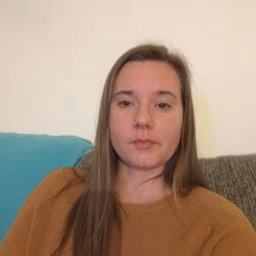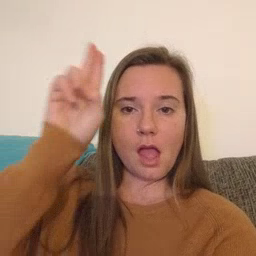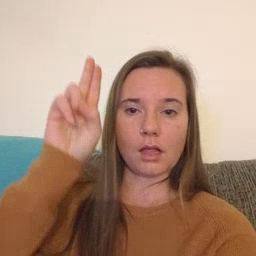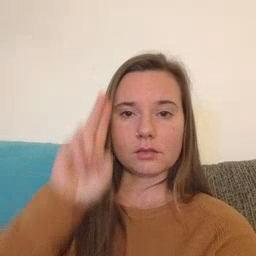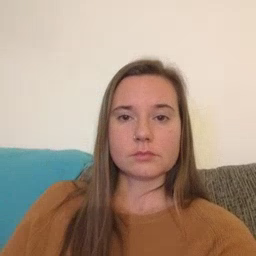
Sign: uncle